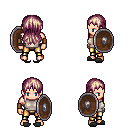
a pixel art fantasy rpg character, male body template, human, light skin, white sleeveless shirt, gold greaves, white blonde unkempt hairstyle, leather bracers, gray slippers, shield, four views (front, back, left, right), 2x2 character sprite sheet, small pixel art, hard edges, no anti-aliasing